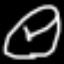
Label: clock